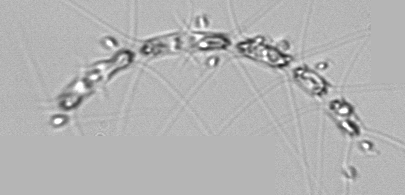
Label: Chaetoceros_didymus_TAG_external_flagellate